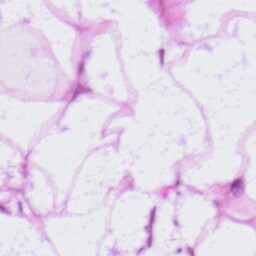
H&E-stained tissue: LymphNode